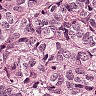
Metastatic tissue present: yes